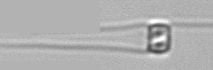
Label: Chaetoceros_similis